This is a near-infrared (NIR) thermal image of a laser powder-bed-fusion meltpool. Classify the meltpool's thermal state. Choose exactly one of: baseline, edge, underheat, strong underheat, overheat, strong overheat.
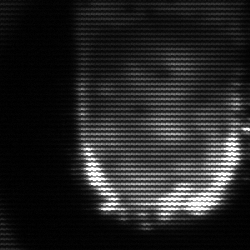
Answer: baseline